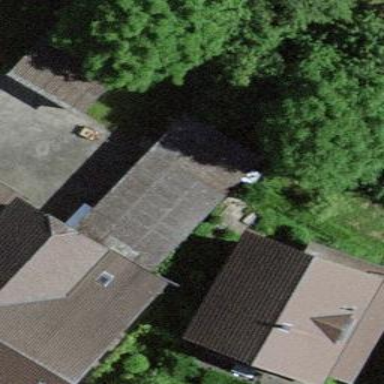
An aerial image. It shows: Garage building.